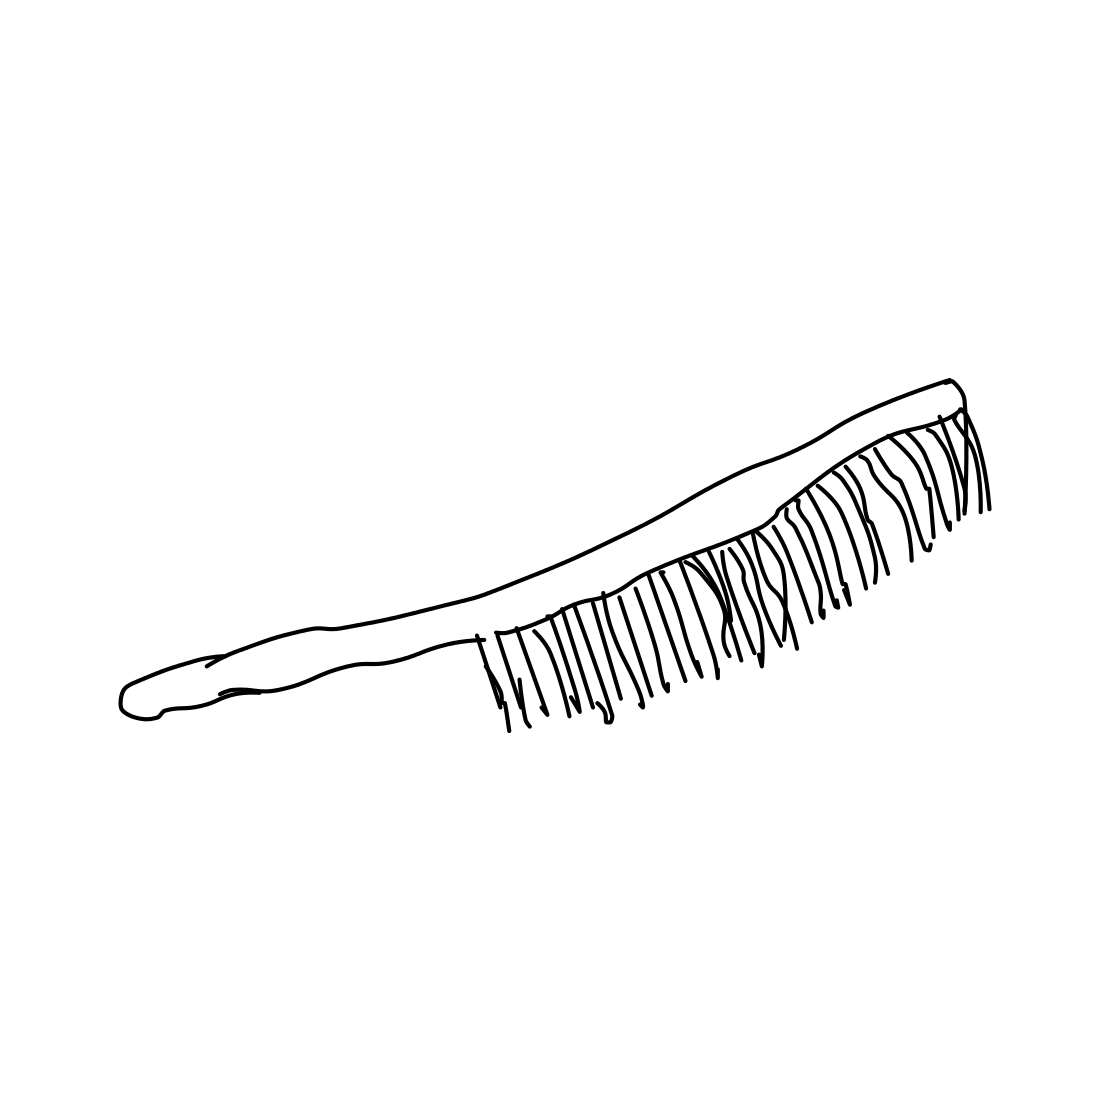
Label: comb